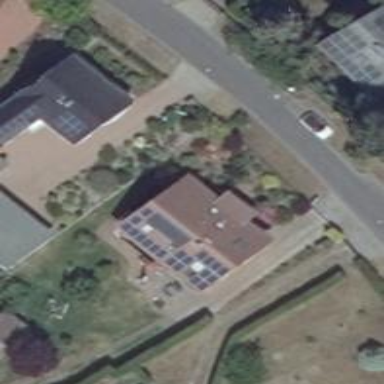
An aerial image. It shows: Detached building.